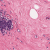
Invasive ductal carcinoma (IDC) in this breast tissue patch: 0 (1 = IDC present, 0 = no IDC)